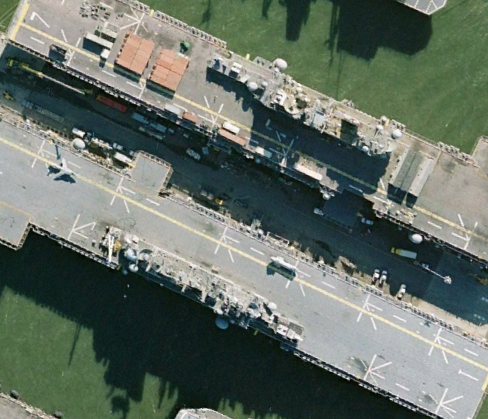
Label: Wasp-class_assault_ship